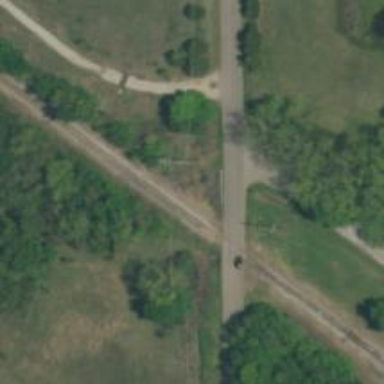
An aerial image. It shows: Tertiary road.